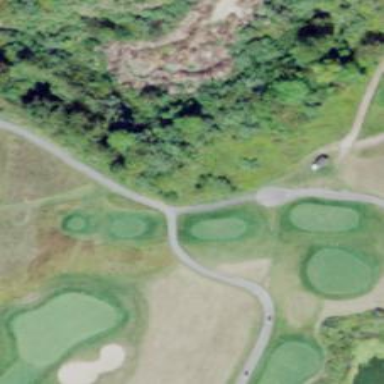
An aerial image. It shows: Path designed for golf carts.